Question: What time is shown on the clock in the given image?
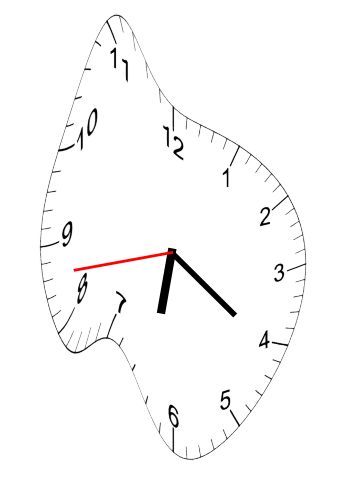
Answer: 06:20:43